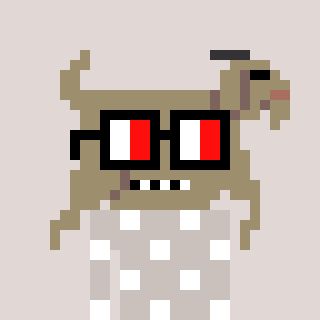
a pixel art character with square glasses with black frames and red eyes, a goat-shaped head and a foggrey-colored body on a warm background